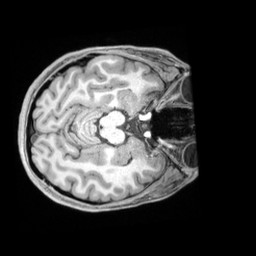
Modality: T1w
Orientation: axial
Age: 21
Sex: female
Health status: ill
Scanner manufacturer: siemens
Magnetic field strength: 3 T
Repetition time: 2.2 s
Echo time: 0.00218 s